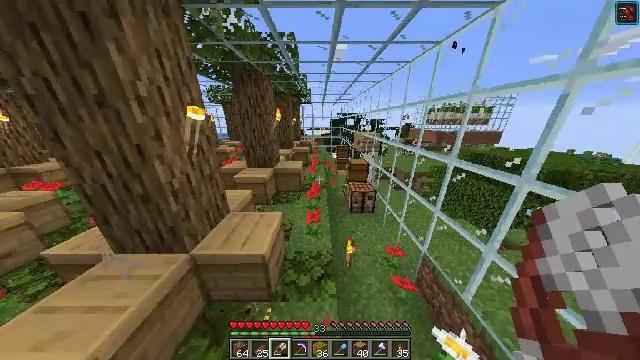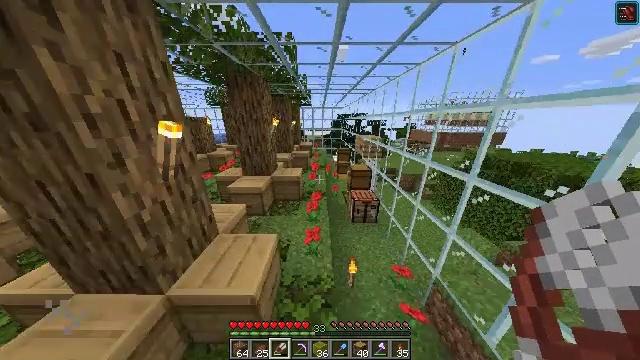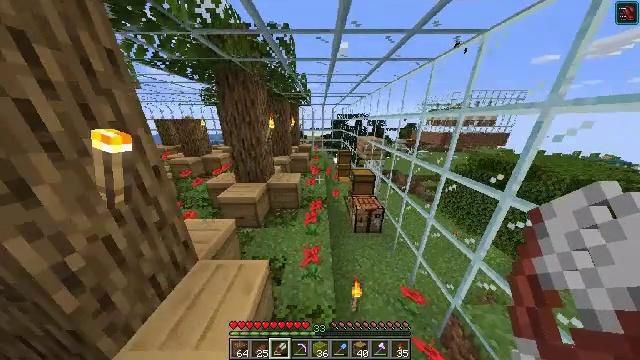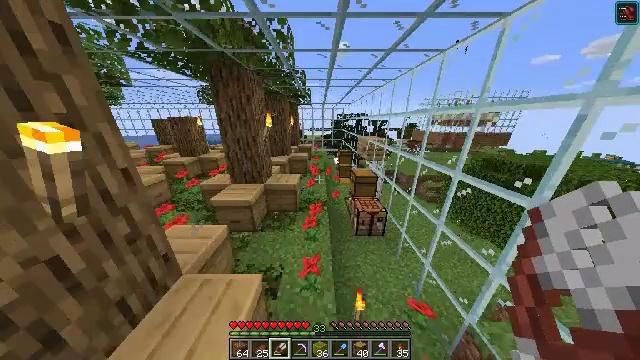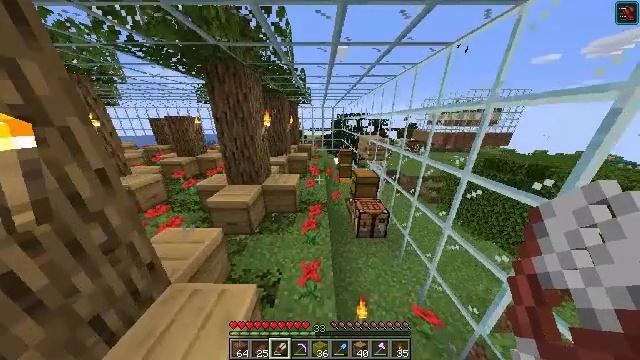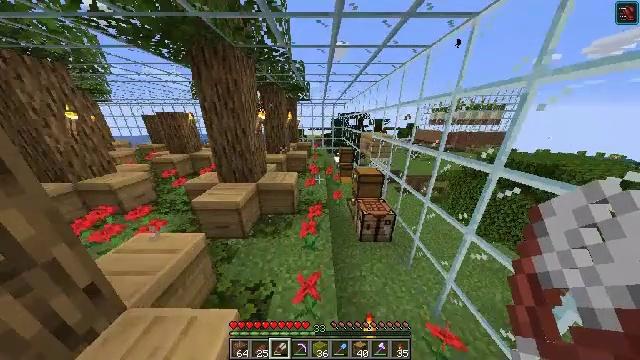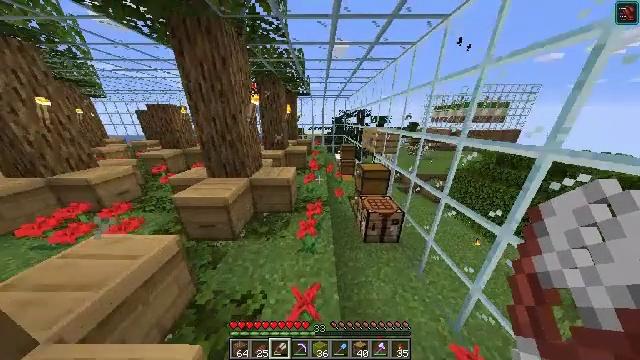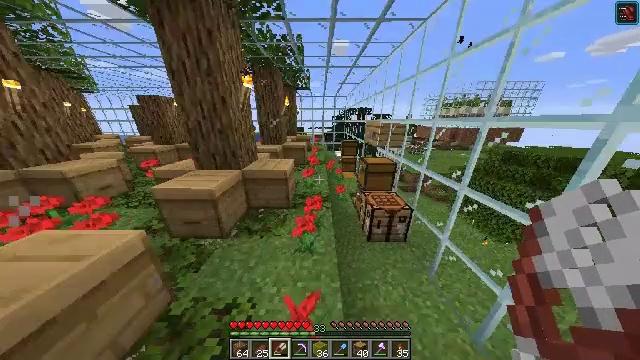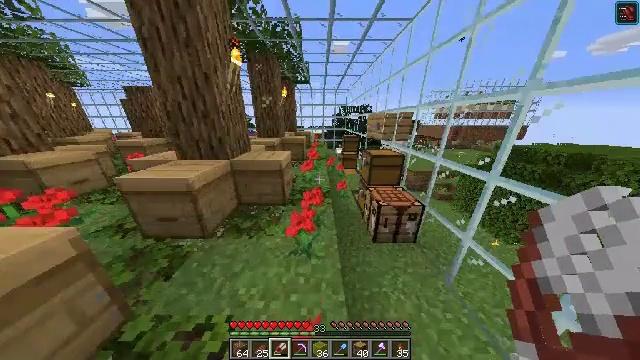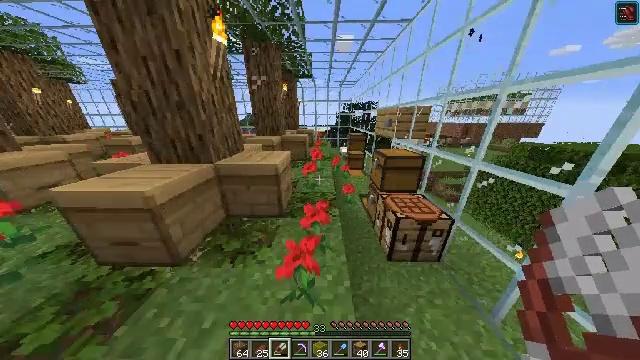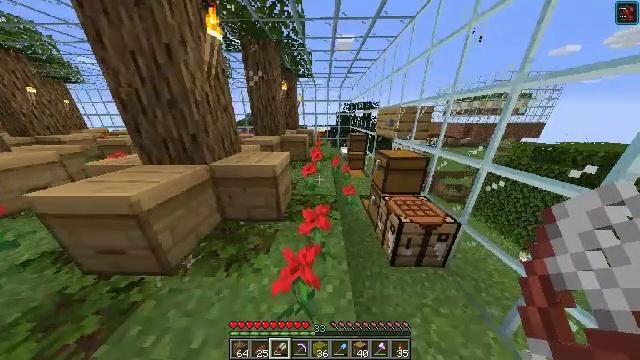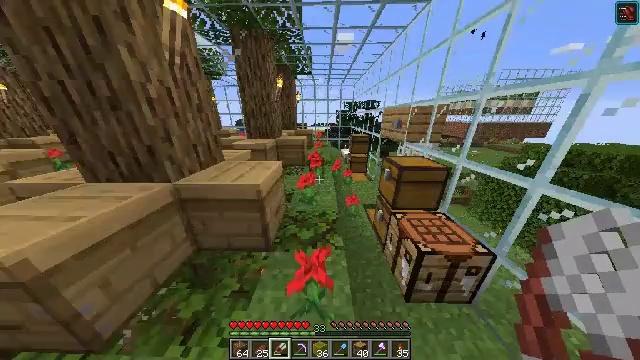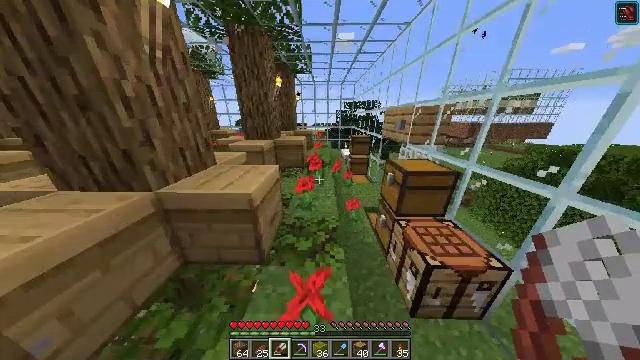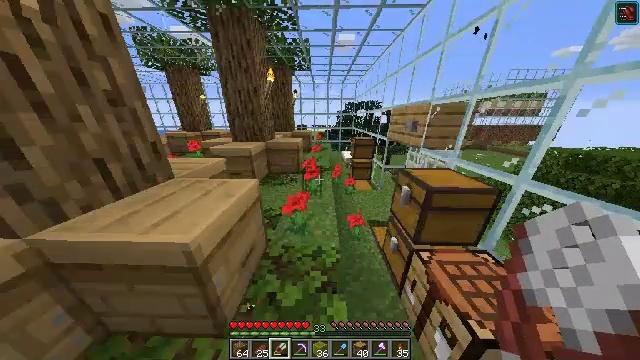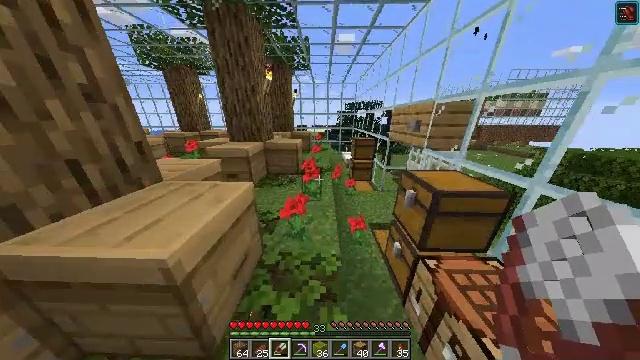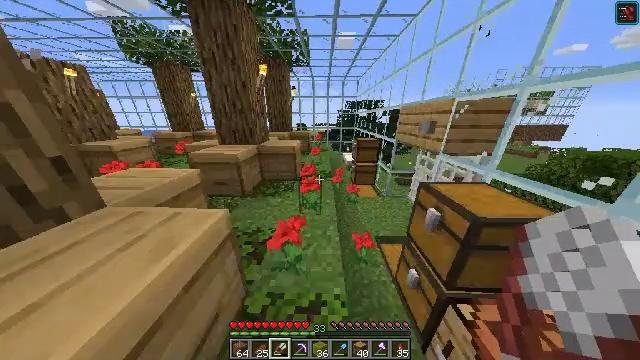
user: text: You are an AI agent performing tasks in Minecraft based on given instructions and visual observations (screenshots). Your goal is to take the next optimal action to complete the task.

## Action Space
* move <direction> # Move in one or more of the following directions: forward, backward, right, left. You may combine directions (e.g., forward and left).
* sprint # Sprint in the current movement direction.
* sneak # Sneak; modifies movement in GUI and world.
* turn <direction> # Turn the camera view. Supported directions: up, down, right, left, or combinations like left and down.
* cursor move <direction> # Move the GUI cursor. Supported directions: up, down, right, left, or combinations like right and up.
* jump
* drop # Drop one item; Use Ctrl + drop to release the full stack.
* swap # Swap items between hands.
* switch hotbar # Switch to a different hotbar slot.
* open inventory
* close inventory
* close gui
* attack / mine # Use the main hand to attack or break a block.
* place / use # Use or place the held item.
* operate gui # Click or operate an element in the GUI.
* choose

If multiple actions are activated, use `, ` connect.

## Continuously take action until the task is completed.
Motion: motion action
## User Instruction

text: Craft a honeycomb block.
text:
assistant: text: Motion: move forward, attack / mine
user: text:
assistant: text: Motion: move forward, attack / mine
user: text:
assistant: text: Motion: move forward, attack / mine
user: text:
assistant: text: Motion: move forward, attack / mine
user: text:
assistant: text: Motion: move forward, attack / mine
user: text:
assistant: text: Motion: move forward, attack / mine
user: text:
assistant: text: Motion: move forward, attack / mine
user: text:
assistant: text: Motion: move forward, attack / mine
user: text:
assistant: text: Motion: move forward, turn left, attack / mine
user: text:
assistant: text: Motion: move forward, attack / mine
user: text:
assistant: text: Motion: move forward, attack / mine
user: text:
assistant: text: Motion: move forward, attack / mine
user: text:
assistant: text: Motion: move forward, attack / mine
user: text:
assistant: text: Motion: move forward, attack / mine
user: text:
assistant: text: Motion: move forward, attack / mine
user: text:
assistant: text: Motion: move forward, attack / mine
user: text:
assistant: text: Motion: move forward, attack / mine
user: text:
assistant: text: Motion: move forward, turn right and down, attack / mine
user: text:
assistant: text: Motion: move forward, turn right and down, attack / mine
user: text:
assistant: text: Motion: move forward, turn right and down, attack / mine
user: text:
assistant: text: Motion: move forward, turn right and down, attack / mine
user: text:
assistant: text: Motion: turn right and down, attack / mine
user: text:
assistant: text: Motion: turn right, attack / mine
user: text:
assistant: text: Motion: turn right, attack / mine
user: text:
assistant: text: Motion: turn right, attack / mine
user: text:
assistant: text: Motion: turn right, attack / mine
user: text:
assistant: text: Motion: turn right and down, attack / mine
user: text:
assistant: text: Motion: turn right, attack / mine
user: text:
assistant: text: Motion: turn right, attack / mine
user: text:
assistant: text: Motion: turn right, attack / mine